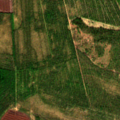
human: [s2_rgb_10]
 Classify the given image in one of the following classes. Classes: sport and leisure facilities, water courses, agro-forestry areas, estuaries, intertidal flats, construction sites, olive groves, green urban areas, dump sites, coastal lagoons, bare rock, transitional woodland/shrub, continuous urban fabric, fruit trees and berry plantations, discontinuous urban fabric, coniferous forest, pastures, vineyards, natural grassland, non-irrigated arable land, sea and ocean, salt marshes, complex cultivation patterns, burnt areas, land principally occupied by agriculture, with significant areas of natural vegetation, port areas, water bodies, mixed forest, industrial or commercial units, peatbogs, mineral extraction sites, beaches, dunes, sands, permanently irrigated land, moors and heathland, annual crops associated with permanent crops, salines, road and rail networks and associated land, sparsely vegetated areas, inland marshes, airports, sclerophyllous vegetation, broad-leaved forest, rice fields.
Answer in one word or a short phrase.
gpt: coniferous forest, mixed forest, transitional woodland/shrub, peatbogs